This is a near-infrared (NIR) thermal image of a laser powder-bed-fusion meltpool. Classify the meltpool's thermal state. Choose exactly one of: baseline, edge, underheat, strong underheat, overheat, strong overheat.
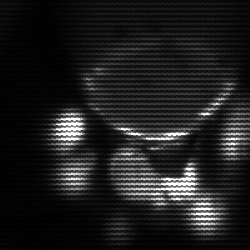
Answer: edge